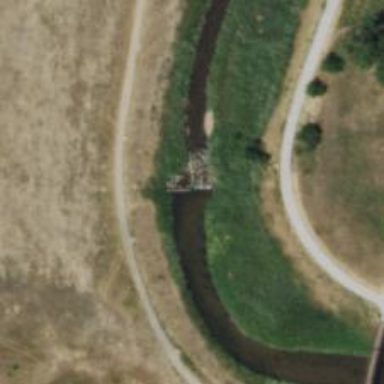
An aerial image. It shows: Weir in waterway.